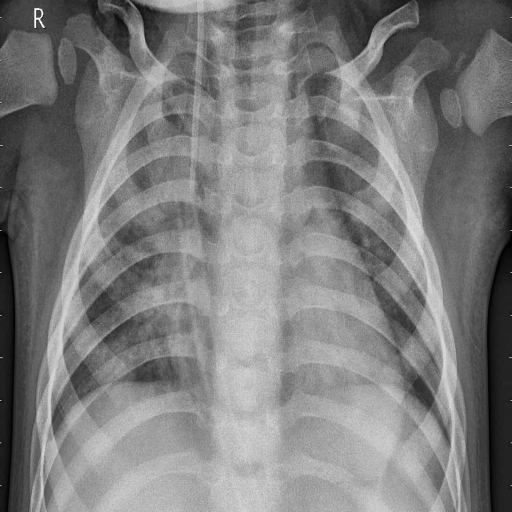
Finding: PNEUMONIA